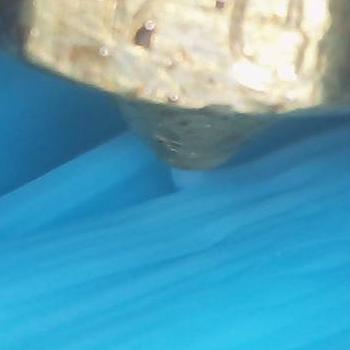
Flow rate: 178%